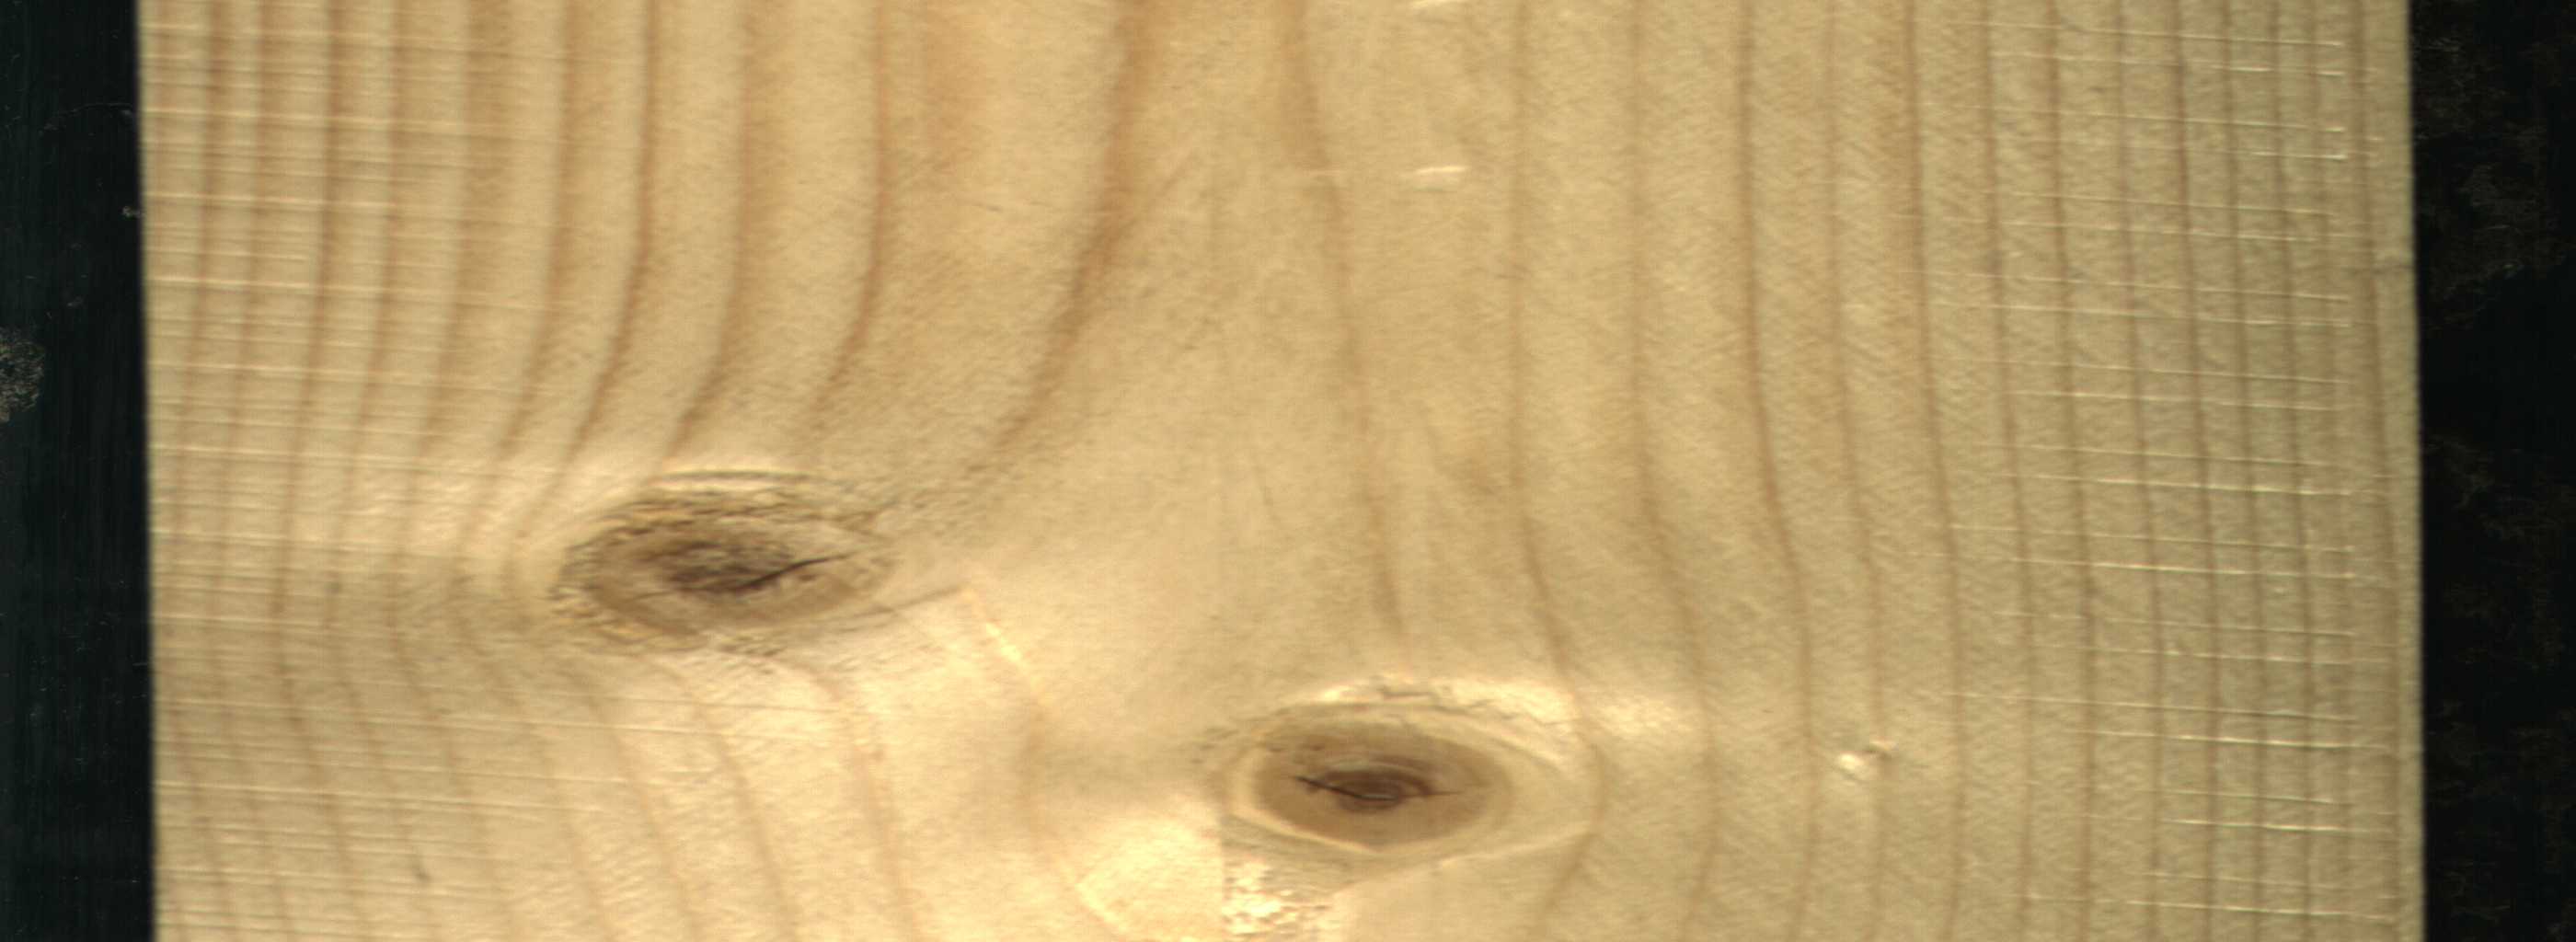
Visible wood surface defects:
knot_with_crack
knot_with_crack